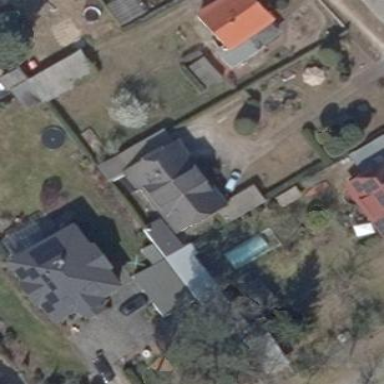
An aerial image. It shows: Detached building with half-hipped roof shape.